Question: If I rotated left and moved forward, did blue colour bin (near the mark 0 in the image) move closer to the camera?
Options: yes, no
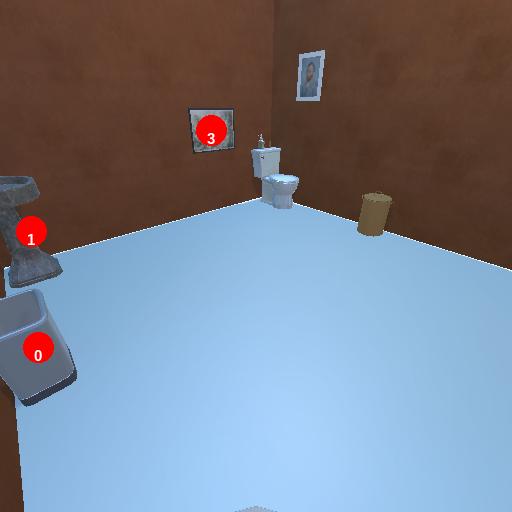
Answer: yes